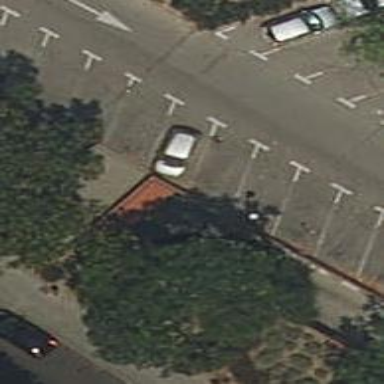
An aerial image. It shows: Parking entrance.